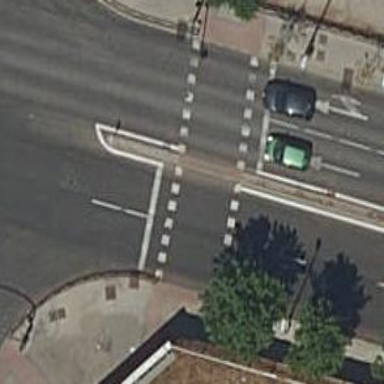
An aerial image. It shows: Road crossing with traffic signals.